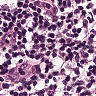
Metastatic tissue present: no